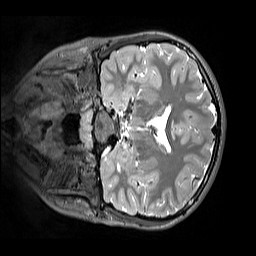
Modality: T2w
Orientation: coronal
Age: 10
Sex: female
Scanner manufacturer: siemens
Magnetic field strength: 3 T
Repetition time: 3.2 s
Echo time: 0.408 s